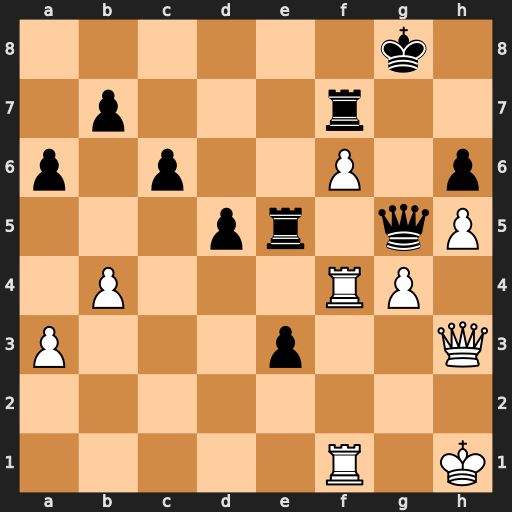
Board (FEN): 6k1/1p3r2/p1p2P1p/3pr1qP/1P3RP1/P3p2Q/8/5R1K
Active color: w
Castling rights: -
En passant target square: -
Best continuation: Rf5 e2 Rxg5+